Question: I've created a jsFiddle: <URL>
Currently, when creating the scopes they are not isolated. Therefore, if i create two input fields and type in one of them the text is duplicated in the secondary inputfield.
How can I create multiple inputs, fill them out individually and submit them all at the same time?
'''
<div ng-app="miniapp" ng-controller="MainCtrl">
<a href="" data-clicker>add inputs</a>
<form ng-model="project" ng-submit="addPage()">
<div class="sections"></div>
<input type="submit" value="submit"/>
</form>
<hr>
<hr>
<p>project: {{project.name | json}}</p>
<p>output: {{output | json}}</p>
</div>
'''
'''
var $scope;
var app = angular.module('miniapp', []);
app.directive('clicker', function($compile) {
'use strict';
return {
compile: function(tElement, tAttrs) {
//var t = '<div data-pop>Pop</div>';
var t = '<div><input type="text" ng-model="project.name"></div>';
return function(scope, iElement) {
iElement.click(function() {
$('.sections').append($compile(t)(scope));
});
};
}
}
});
app.controller('MainCtrl', function($scope) {
$scope.project = {"name":"sup"};
$scope.output = [];
$scope.addPage = function() {
$scope.output.push(_.clone($scope.project));
};
});
'''
I feel like I've tried everything... Is it just a flaw in my logic? If so, can you show me an example that works according to the user flow below?

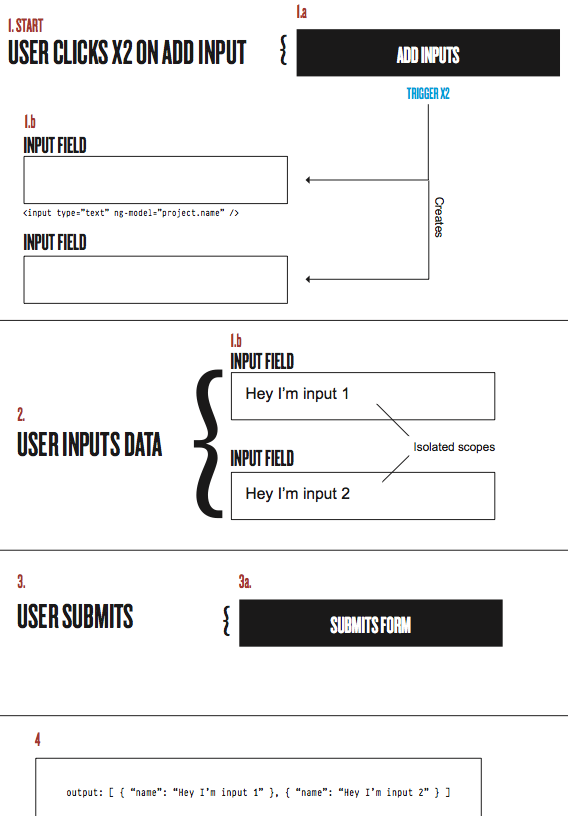
Answer: You should use Angular's <URL> directive to iterate through an array of objects and generate the input fields with data-binding.
Here is a simplified version of your code using the directive: <URL>
With ng-repeat, everything within the block becomes a template that get compiled automatically for each iteration of an array model. Think of it like a for-each loop in HTML that updates itself when the array changes.
'''
<div ng-repeat="project in projects">
<input type="text" ng-model="project.name"/>
</div>
'''
As you can see, the 'project' variable becomes accessible within the block as a reference to an object in the array. You can then use that reference to create a two-way binding on the input field with a property of that particular object.
Angular comes with a lot of useful built-in directives that solves a lot of common issues involving data-binding. Be sure to check out their API reference to see what's available.